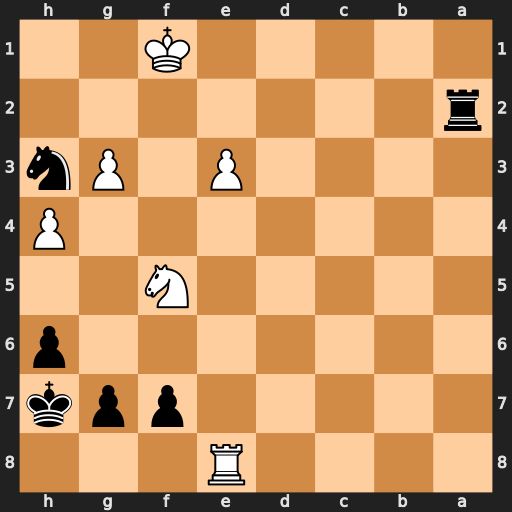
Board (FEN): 4R3/5ppk/7p/5N2/7P/4P1Pn/r7/5K2
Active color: b
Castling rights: -
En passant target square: -
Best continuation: Rf2+ Ke1 Rxf5